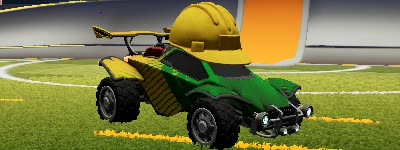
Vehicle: octane